Field crop: maize
Growth stage: 2
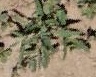
Species: atriplex